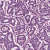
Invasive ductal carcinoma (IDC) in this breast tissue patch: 1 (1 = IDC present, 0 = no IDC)